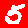
Digit: 5